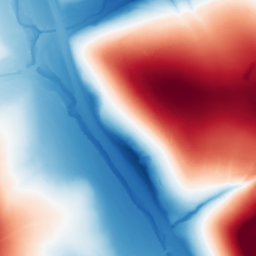
Category: classical
Decomposition family: gaussian
Decomposition parameters: sigma: 100
Upsampling method: cubic_catmull_rom
Upsampling parameters: scale: 8
Upsampling scale: 8